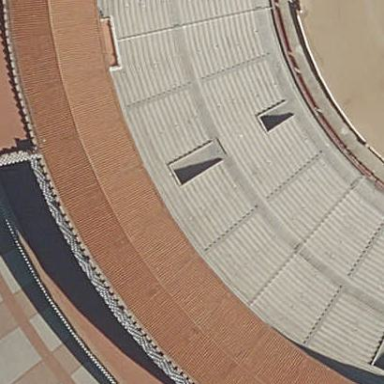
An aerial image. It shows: Bleachers on skillion-shaped concrete roof.